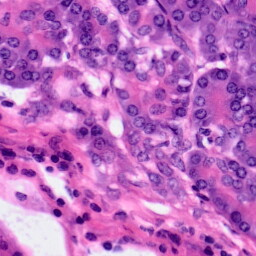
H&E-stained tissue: Pancreatic